Current action and preconditions to check: path_clear

Your task: For each precondition in the list above, predict whether it will hold at this action.

Consider the current scene as observed from the mobile robot's camera, and analyze the predicted future states of all dynamic agents (e.g., people, animals, vehicles, or any moving entities) within the NEXT SECOND.

IMPORTANT: Only answer "very likely" if you are absolutely certain—based on strong, clear evidence—that a dynamic agent will violate the precondition in the predicted future state. Do NOT answer "very likely" for unlikely, ambiguous, or low-probability risks.

Ask yourself for each precondition: Is there a high probability, with clear and convincing evidence, that the predicted future states of any dynamic agent will interfere with the predicted future state of the currently executing action within the NEXT SECOND, causing that precondition to fail?

Assess the risk level based on these predictions. Use "likely" or "very likely" if motions create a clear risk of interference.

Use "neutral" or "improbable" if agents are nearby but their predicted paths are clearly diverging or non-conflicting.

Failure Risk Categories: "very improbable", "improbable", "neutral", "likely", "very likely"

Answer Format: Output ONLY the probability_of_failure value from these categories: "very improbable", "improbable", "neutral", "likely", "very likely"

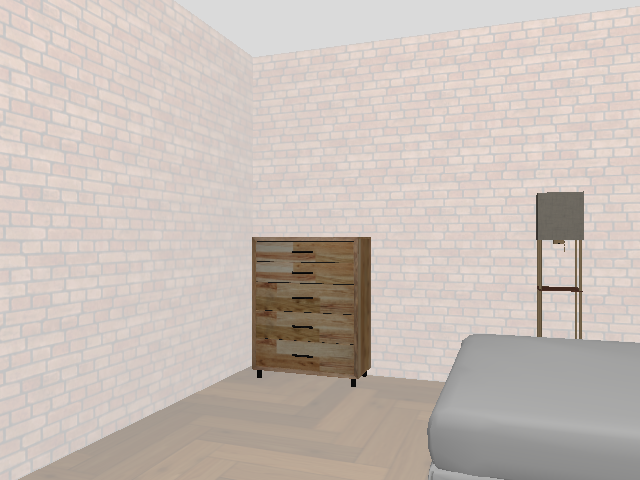

Answer: very improbable